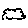
Label: cloud